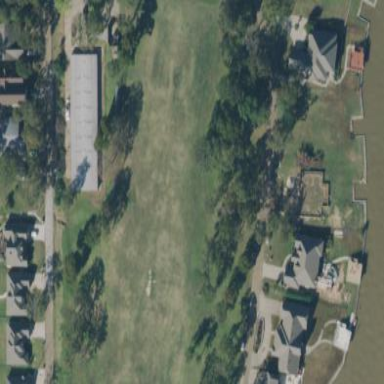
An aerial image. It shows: Driving range for golf on grass.